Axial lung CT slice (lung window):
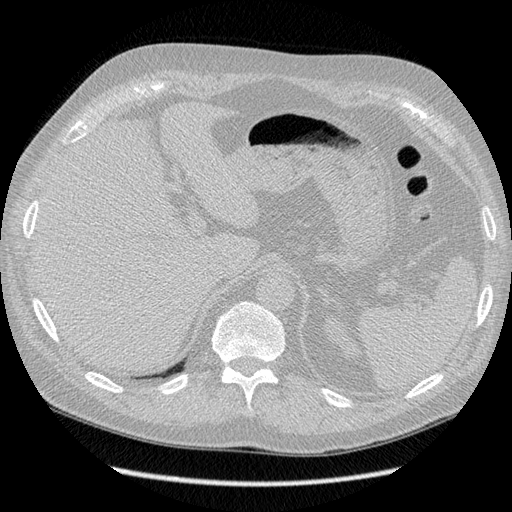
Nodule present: no